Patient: sex F, age 43
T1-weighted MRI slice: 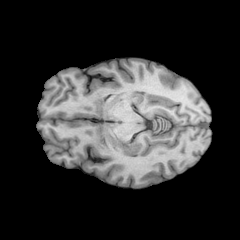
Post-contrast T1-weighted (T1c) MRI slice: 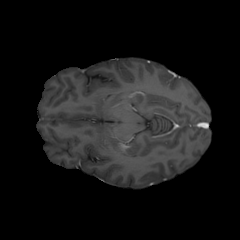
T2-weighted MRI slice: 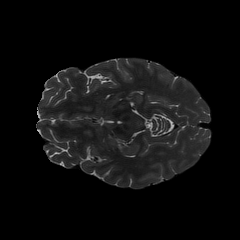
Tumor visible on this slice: no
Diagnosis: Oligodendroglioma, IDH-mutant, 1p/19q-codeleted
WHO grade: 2